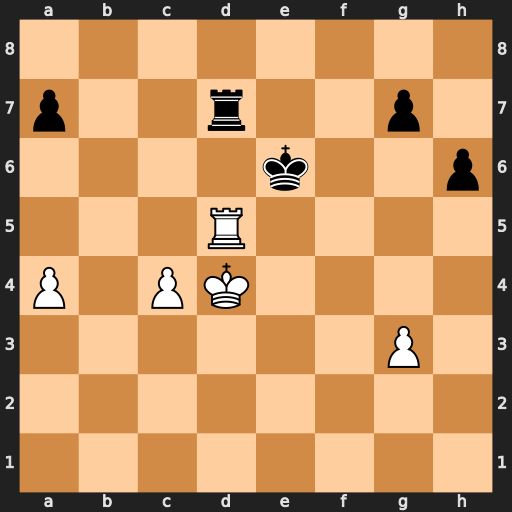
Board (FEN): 8/p2r2p1/4k2p/3R4/P1PK4/6P1/8/8
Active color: w
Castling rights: -
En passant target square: -
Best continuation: Rxd7 Kxd7 Ke5 h5 Kf5 Kc6 Kg6